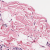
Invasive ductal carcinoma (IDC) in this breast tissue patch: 0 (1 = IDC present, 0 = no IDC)